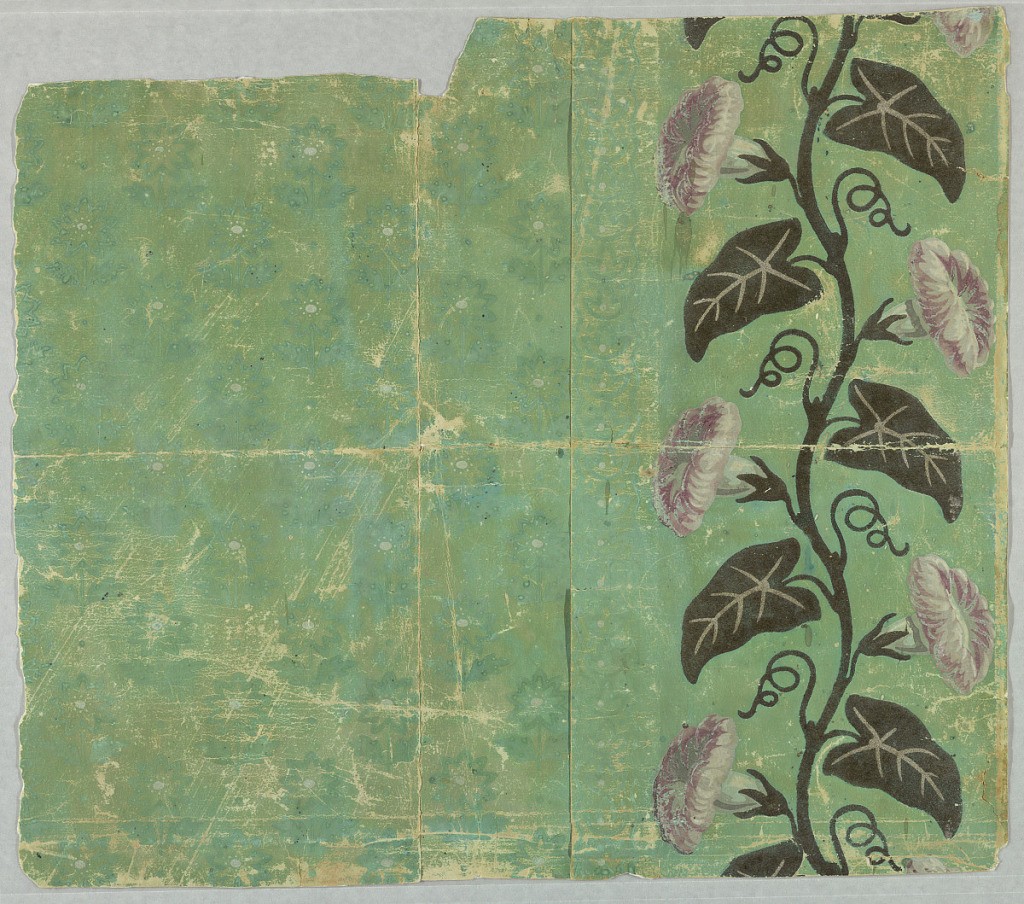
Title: Sidewall and border
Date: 1795–1810
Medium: Block-printed and flocked on handmade paper
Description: Horizontal rectangle. Paper sown with repeating conventionalized daisies with leaves. Border printed with morning-glory vine, with violet and white flowers and leaves in dark green flock, edged with conventionalized morning glories set between serpentine lines.